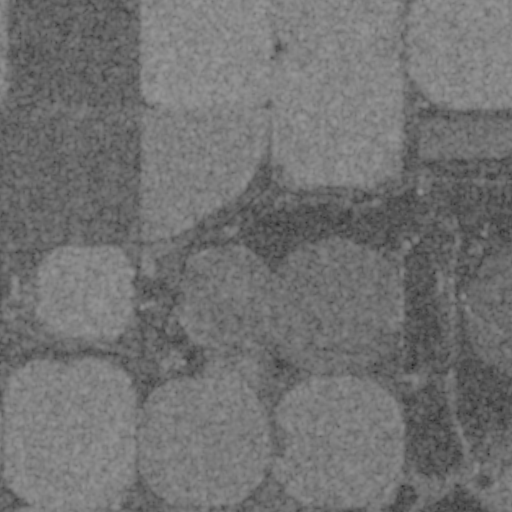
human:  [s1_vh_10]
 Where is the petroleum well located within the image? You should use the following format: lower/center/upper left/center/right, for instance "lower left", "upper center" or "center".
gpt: The petroleum well is located in the lower right of the image.
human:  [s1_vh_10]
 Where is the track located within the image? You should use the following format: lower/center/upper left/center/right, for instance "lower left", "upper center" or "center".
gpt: There is no track in the image.

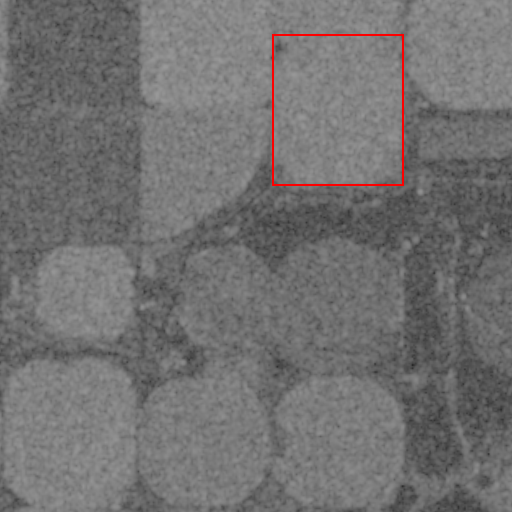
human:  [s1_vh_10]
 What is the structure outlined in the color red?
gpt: The structure outlined in red is a crop field.
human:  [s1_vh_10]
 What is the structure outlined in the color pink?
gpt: There is no pink outline.